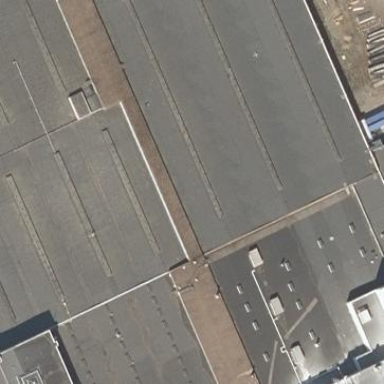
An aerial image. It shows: Industrial building.